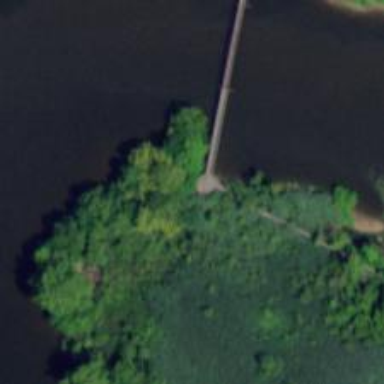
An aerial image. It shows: Path leading to bridge.